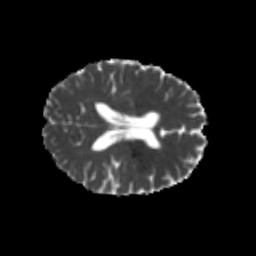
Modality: MD
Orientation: axial
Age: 24
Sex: female
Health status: healthy
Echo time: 0.074 s